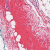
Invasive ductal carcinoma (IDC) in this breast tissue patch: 1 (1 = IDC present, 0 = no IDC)